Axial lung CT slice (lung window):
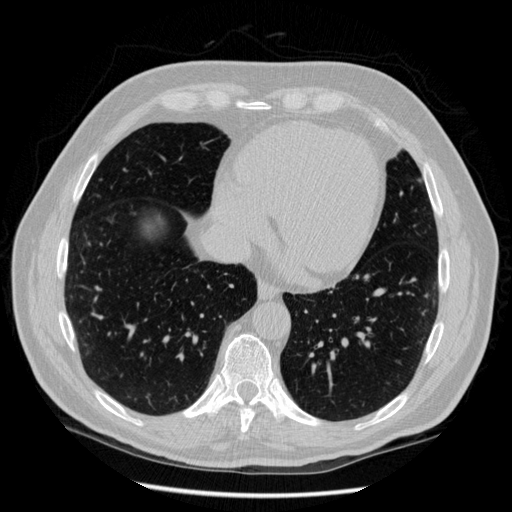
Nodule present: no